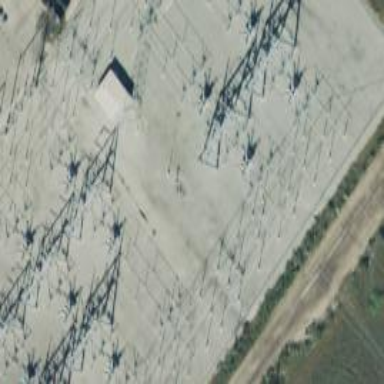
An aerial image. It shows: Switch used for power control.